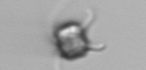
Label: Pyramimonas_longicauda